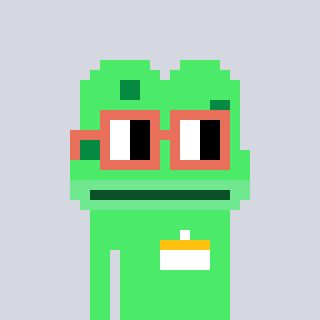
a pixel art character with square orange glasses, a frog-shaped head and a teal-colored body on a cool background